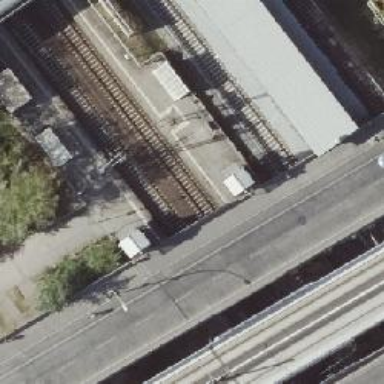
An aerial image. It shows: Platform edge at railway station.